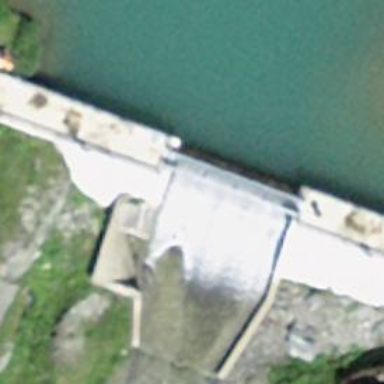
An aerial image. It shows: Dam along waterway.